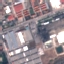
Land use / land cover: Industrial